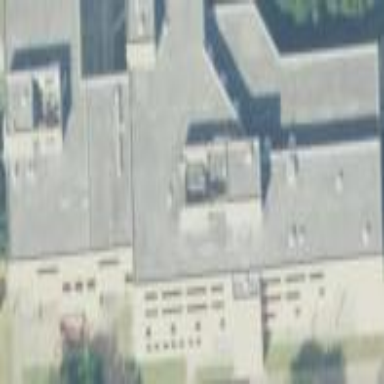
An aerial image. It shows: Building that serves as library.